Question: I have tried very hard to get a simple working model of this to function. My actual Site is larger, but I've dumbed down the scripting to make things simple (and troubleshoot).
I keep getting "500" errors when I click to send the Form through, and I've been unable to figure out what I've been doing wrong.
(I've set up a simple database to capture just this one item).
(The PHP file is named "sample2.php" within the same directory as html is in.)
A screenshot of my database:

My HTML File:
'''
<html>
<head>
<meta charset="utf-8">
<script src="//ajax.googleapis.com/ajax/libs/jquery/1.10.1/jquery.min.js"></script>
</head>
<body>
<div name="maindiv" id="maindiv">
<span>sample1:</span> <input id="sample1" name="sample1" width="300px" type="text" value="sample1text" /><br />
</div>
<input type="button" name="sendit" value="Do it" id="sendit"/>
<script language="javascript" type="text/javascript">
$(document).ready(function(){
$("#sendit").on("click", function() {
var fieldvalue = [];
$('#maindiv input').each(function() {
fieldvalue.push([this.id, $(this).val()]);
});
console.log(fieldvalue);
$.ajax({
url: "sample2.php",
type: "POST",
dataType: "json",
data: JSON.stringify(fieldvalue),
success: function() {
alert("worked");
}
});
});
});
</script>
</body>
</html>
'''
and my PHP file:
'''
<?
$pdo = new PDO("mysql:dbname=trialdb;host=extoleducation.ipagemysql.com","username","password");
$id = $_POST['sample1'];
$query->bindValue(':sample1', $sample1, PDO::PARAM_STR);
$sql = "INSERT INTO sampletable (sampleline) VALUES (:sample1);";
$query = $pdo->prepare($sql);
if($statment = $pdo->prepare($sql)) {
$statment->execute();
$statment->closeCursor();
exit();
}
?>
'''
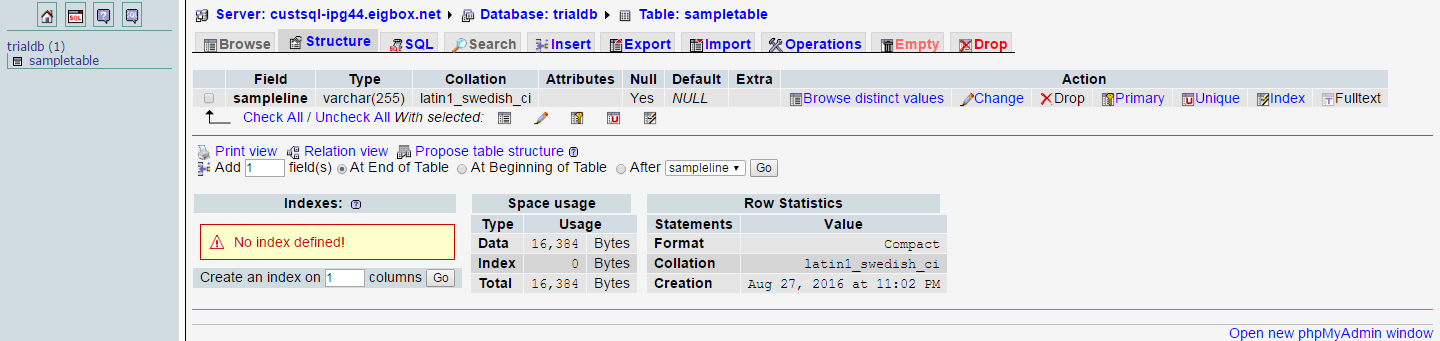
Answer: Your PHP seems to be mixed up. For simplicity, try just doing this:
'''
<?php
$pdo = new PDO("mysql:host=extoleducation.ipagemysql.com;dbname=trialdb","username","password");
if(isset($_POST['sample1'])) {
$sql = "INSERT INTO 'sampletable' ('sampleline') VALUES (:sample1)";
$query = $pdo->prepare($sql);
# I find binding values much easier just doing the array into the execute
# If you get it working like this and really want to go back and try
# bindValue(), you can
$query->execute(array(':sample1'=>$_POST['sample1']));
}
'''
This is as basic as it gets. If you can get this to work, then you just kind of build off of it. You may want to 'try'/'catch' 'PDOException's if you want to troubleshoot any unforeseen sql errors.
For testing pursposes, I would be tempted to not send json, that way you can more-easily troubleshoot your php from the 'console.log()':
'''
$(document).ready(function(){
$("#sendit").on("click", function() {
// If you are not serializing, I would do an object, not array
var fieldvalue = {"action":"submit"};
// Loop through and save names and values
$('#maindiv input').each(function(k,v) {
fieldvalue[$(v).attr('name')] = $(v).val();
});
$.ajax({
url: "sample2.php",
type: "POST",
// Try just sending object here instead of json string
data: fieldvalue,
// On the success, add the response so you can see
// what you get back from the page
success: function(response) {
// Do a check to see if you get any errors back
console.log(response);
// This has minimal value because it is only telling you
// that the ajax worked. It's not telling you anything from the
// response of the page
alert("worked");
}
});
});
});
'''